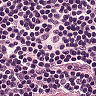
Metastatic tissue present: no